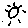
Label: sun